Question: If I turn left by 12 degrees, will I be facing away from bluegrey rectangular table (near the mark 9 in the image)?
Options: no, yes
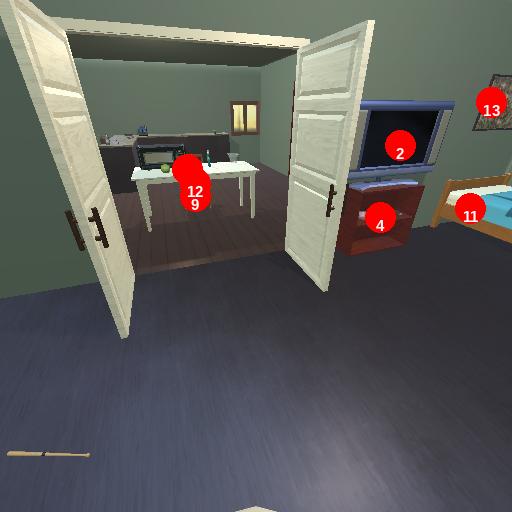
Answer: no